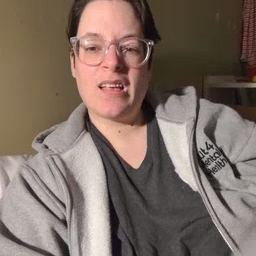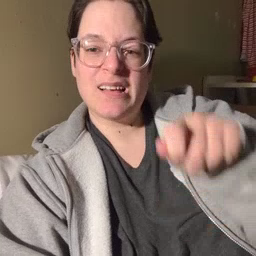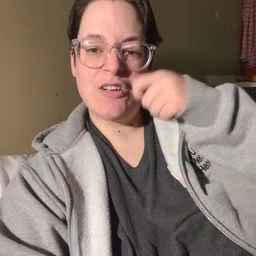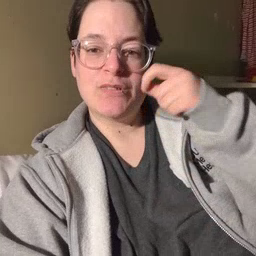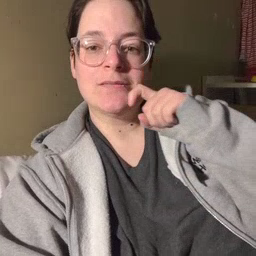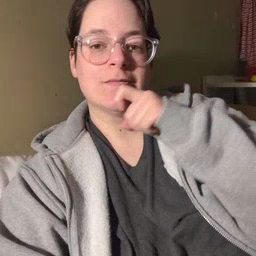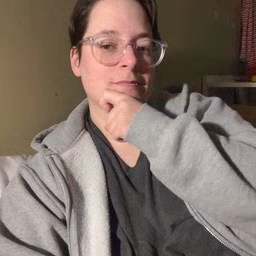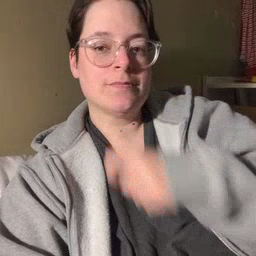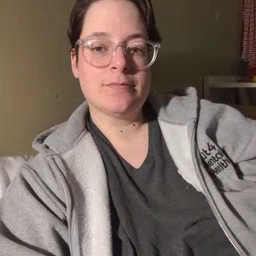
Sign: cereal